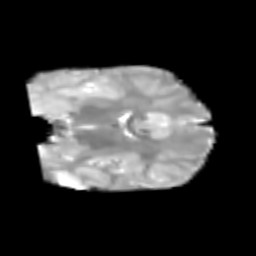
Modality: T2w
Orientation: coronal
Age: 6
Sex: male
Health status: healthy